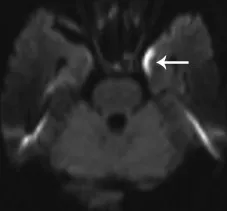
Computed tomography of subdural hematoma and cerebral magnetic resonance imaging depicting early uncal herniation and mesiotemporal ischemic brain injury. (D) Corresponding hyperintensity in T2-weighted images indicates edema of the left temporomesial lobe that is consecutive to hypoperfusion and residual to preceding uncal herniation.
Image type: radiology (mri)